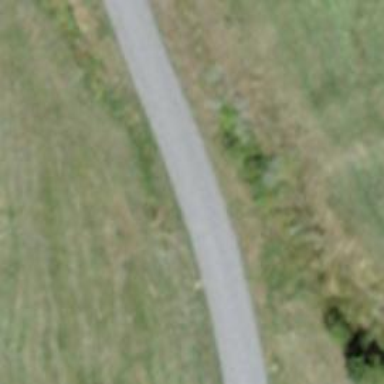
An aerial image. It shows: Unclassified road with asphalt surface.